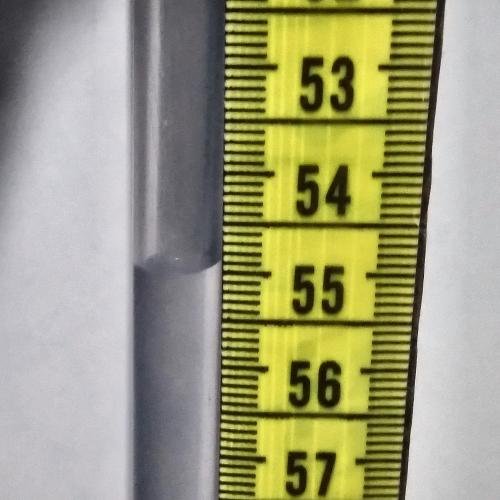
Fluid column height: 54.9 cm